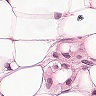
Metastatic tissue present: yes